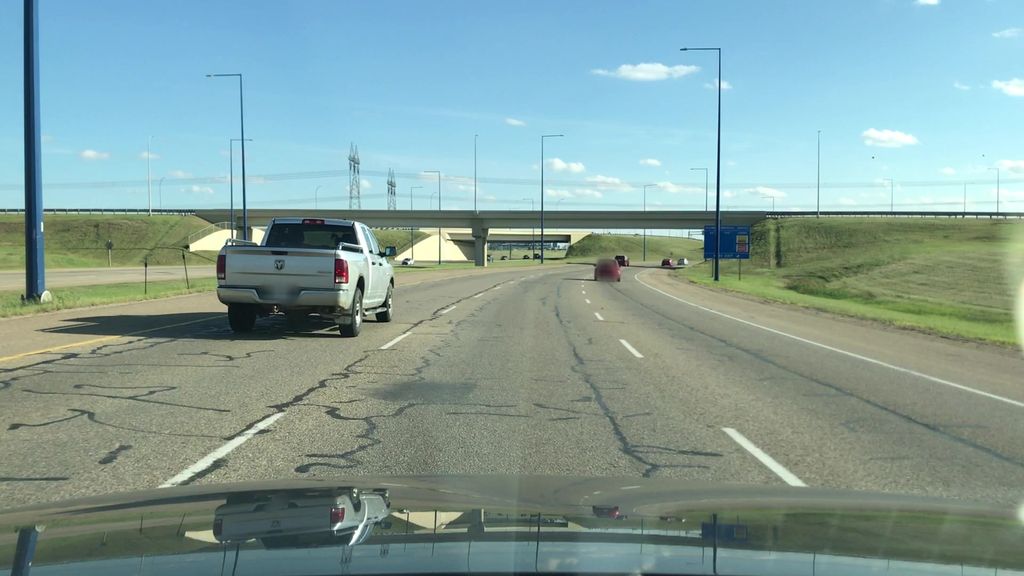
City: edmonton